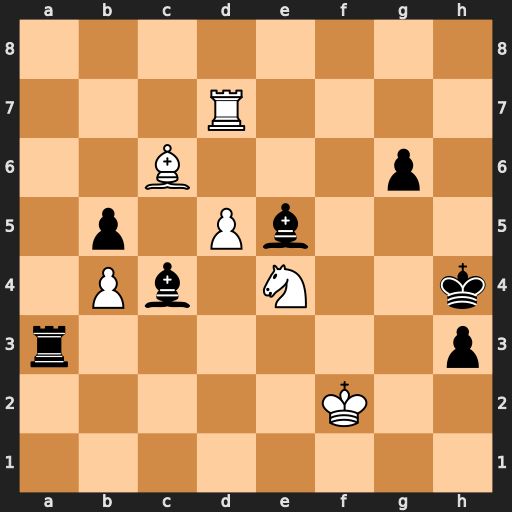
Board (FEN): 8/3R4/2B3p1/1p1Pb3/1Pb1N2k/r6p/5K2/8
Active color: w
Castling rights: -
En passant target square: -
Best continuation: Rh7+ Kg4 Bd7+ Kf4 Rh4#